Question: On 'selection' of a 'UICollectionViewCell' I'd like the selected item to out of the 'UICollectionView' as part of the navigation to a new 'UIViewController'. To clarify, I don't need it to be removed.
The tap and text animation is simple and unimportant for this question.
I created a gif to show what I'd like to do, I'm just not sure of the best approach, I'm hoping you can guide my effort. As for requirements, 'iOS 8', ideally using 'AutoLayout'.

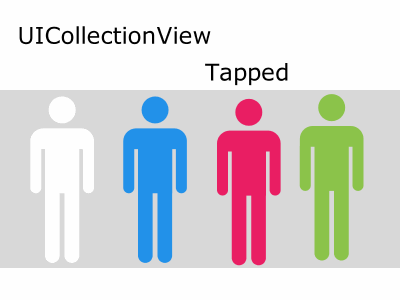
Answer: Just check <URL>, you will get what you need. Let me know if this help.